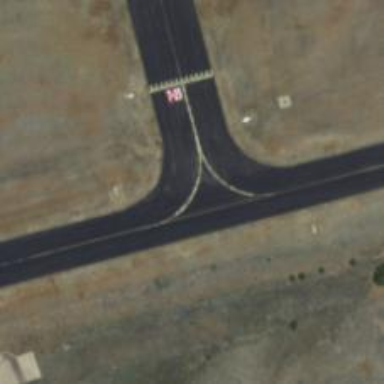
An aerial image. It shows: View of taxiway at the airport.